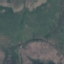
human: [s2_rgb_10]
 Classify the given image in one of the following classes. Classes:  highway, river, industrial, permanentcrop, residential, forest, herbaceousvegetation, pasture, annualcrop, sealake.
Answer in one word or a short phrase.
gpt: HerbaceousVegetation